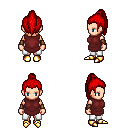
a pixel art fantasy rpg character, female body template, human, light skin, maroon tunic, white pants, red long topknot hairstyle, cloth bracers, gold boots, four views (front, back, left, right), 2x2 character sprite sheet, small pixel art, hard edges, no anti-aliasing